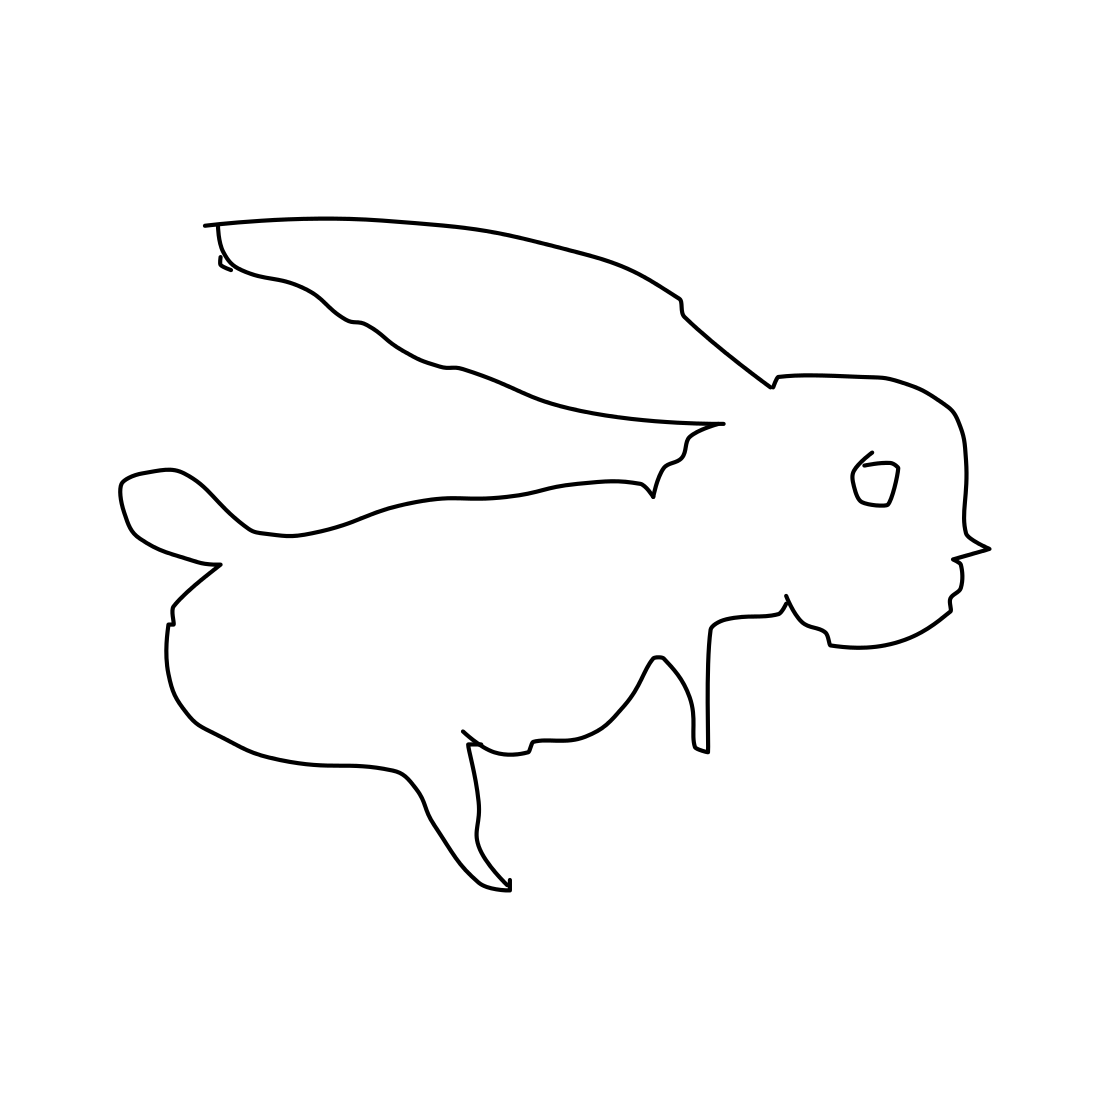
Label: rabbit